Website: crate-barrel
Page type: account-selection
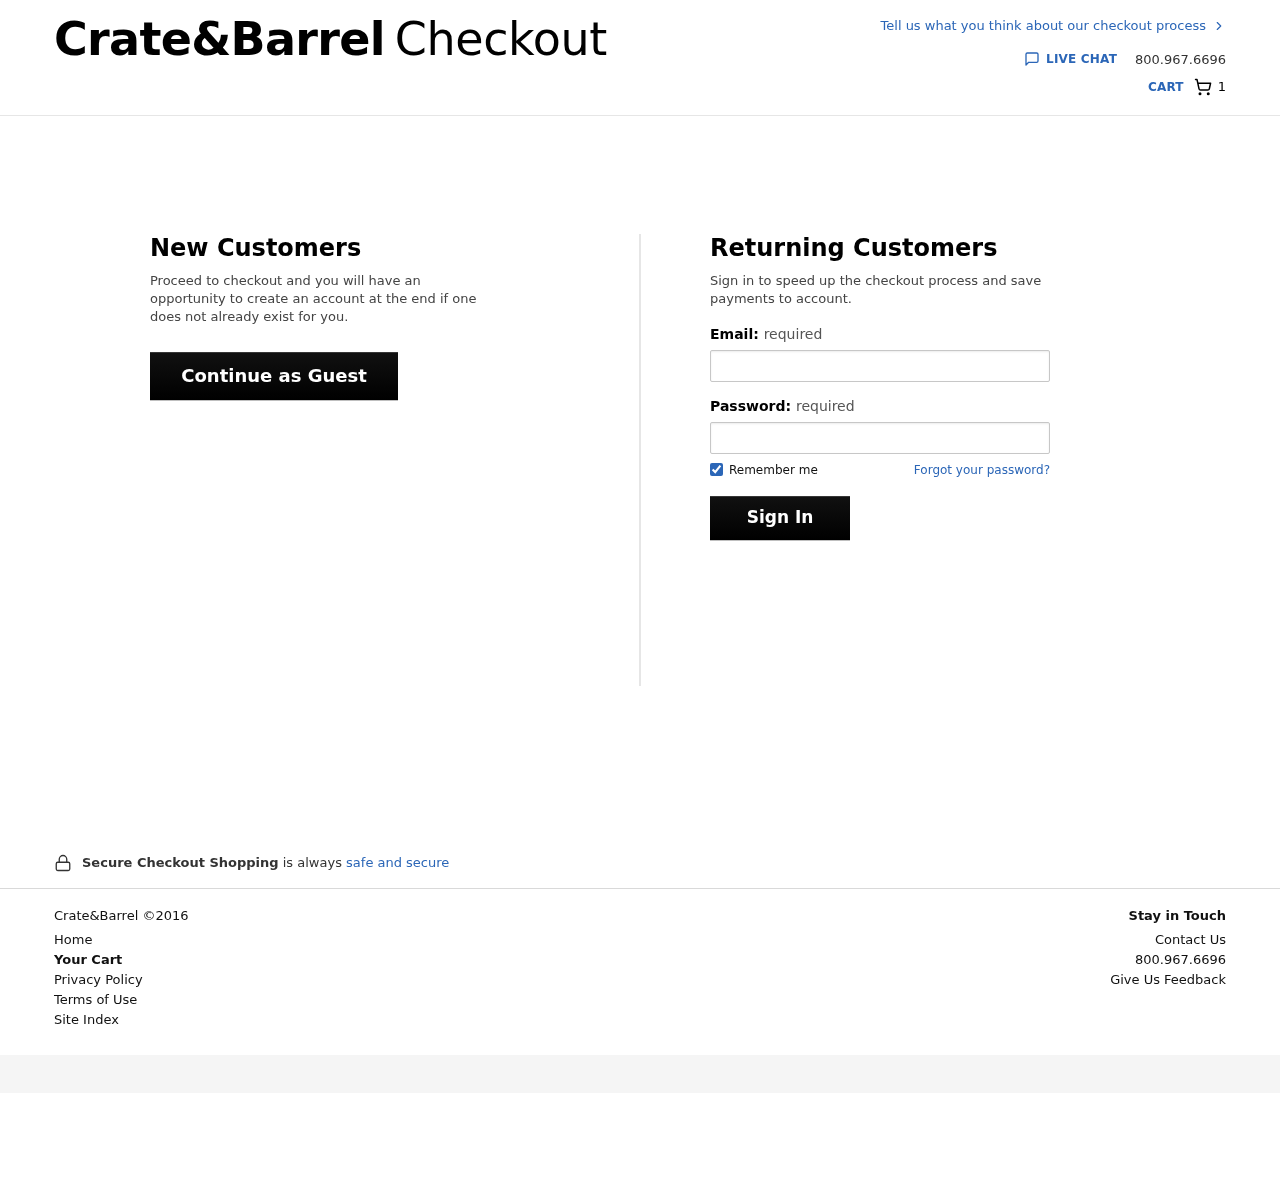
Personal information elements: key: PII_EMAIL
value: richardwebster@hotmail.com
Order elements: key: ORDER_NUM_ITEMS
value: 1